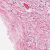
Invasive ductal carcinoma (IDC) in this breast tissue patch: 1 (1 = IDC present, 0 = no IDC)